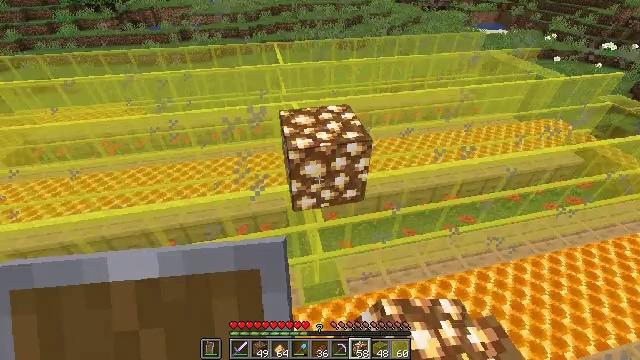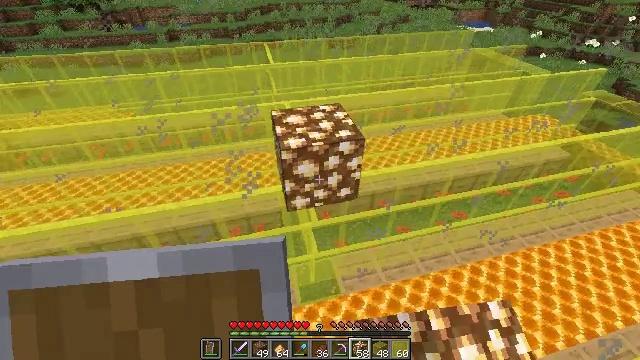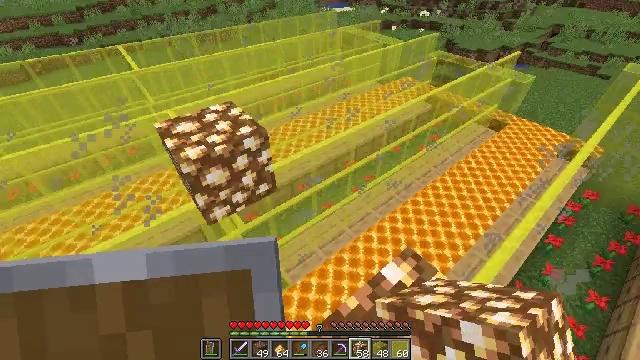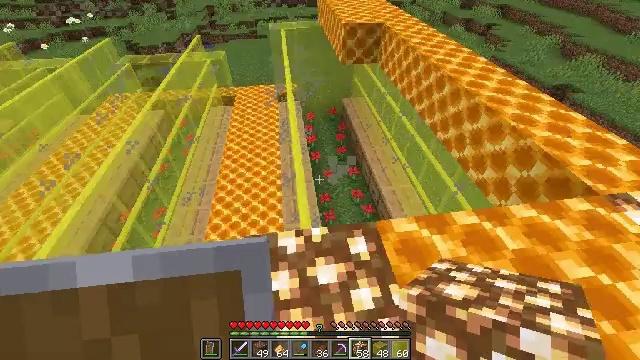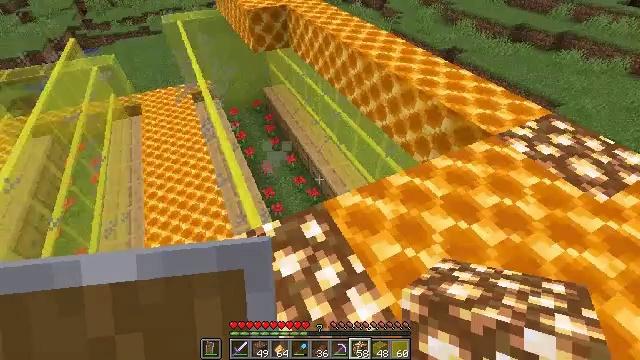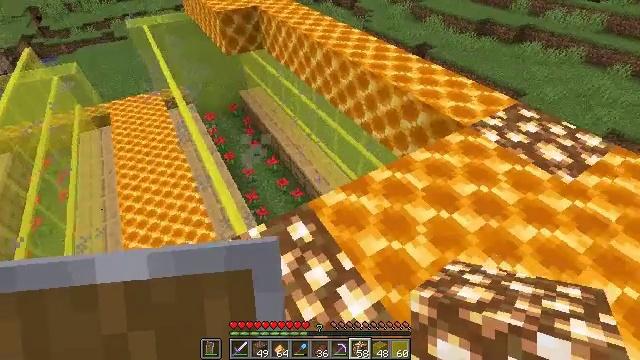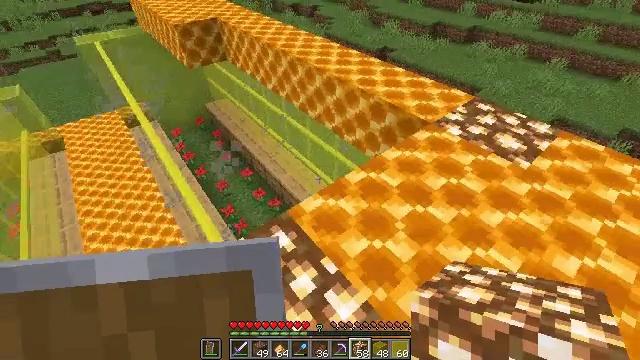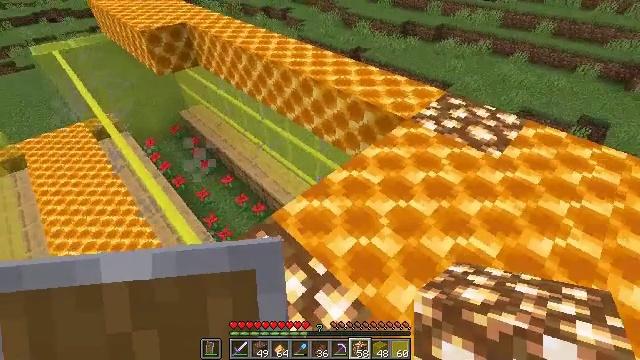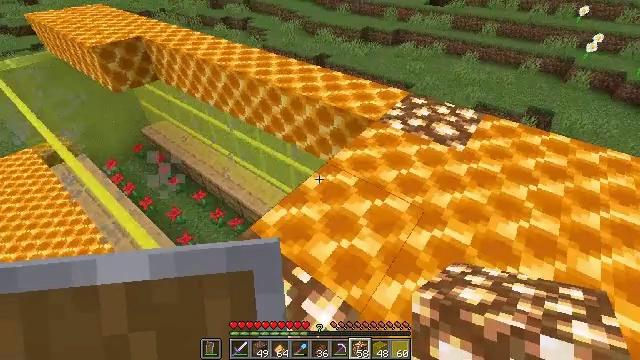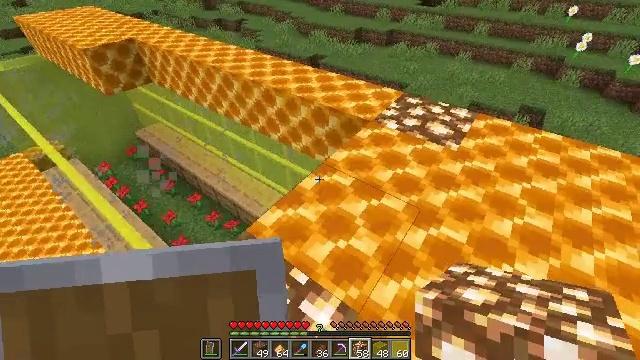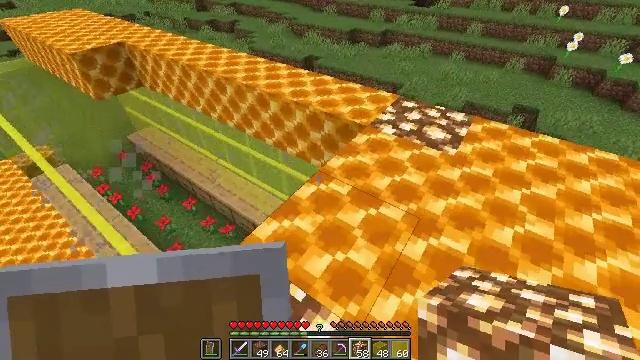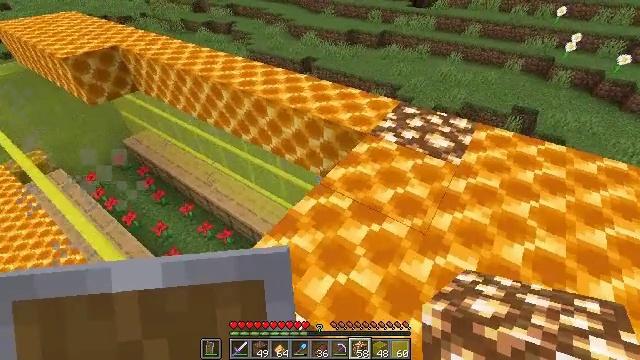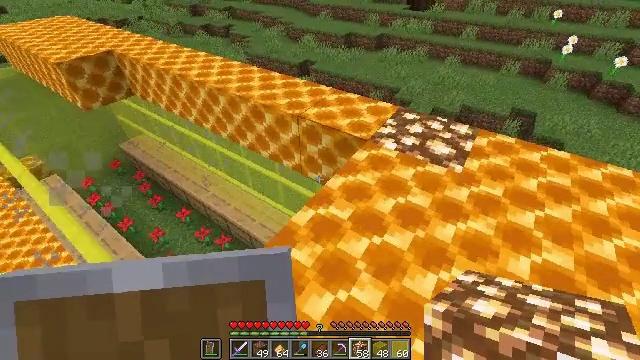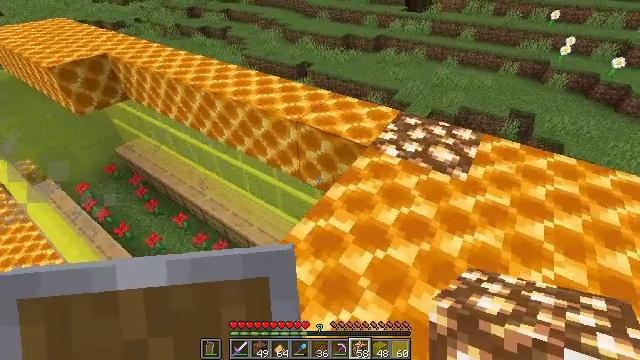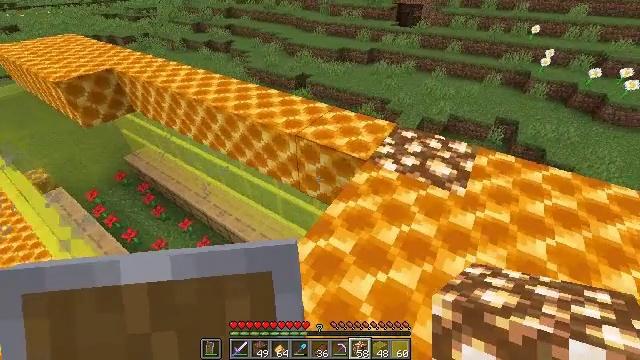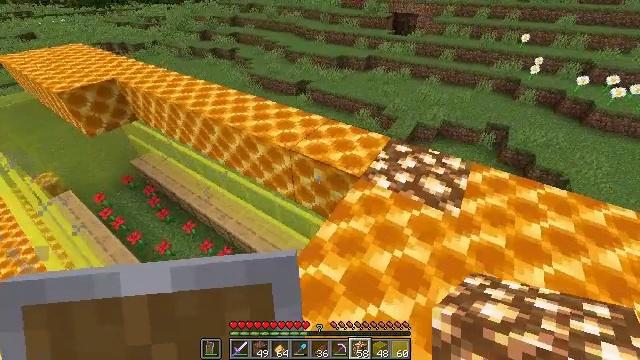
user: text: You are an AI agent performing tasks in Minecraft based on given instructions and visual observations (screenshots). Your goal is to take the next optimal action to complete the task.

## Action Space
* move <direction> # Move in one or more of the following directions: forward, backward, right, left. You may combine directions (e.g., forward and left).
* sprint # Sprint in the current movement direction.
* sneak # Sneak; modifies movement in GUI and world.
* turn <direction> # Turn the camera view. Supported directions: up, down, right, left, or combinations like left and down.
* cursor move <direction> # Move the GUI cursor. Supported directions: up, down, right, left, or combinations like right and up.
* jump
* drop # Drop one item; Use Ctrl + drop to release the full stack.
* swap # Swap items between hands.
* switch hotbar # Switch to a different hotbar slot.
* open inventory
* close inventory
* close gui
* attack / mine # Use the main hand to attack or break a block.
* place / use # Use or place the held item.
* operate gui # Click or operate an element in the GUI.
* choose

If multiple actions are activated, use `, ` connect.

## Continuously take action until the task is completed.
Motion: motion action
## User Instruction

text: Destroy the honeycomb block for crafting purposes.
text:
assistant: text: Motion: turn right
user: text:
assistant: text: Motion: turn right and down
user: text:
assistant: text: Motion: turn right and down
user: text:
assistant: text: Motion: turn right and down
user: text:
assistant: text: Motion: turn right
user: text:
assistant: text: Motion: turn right and up
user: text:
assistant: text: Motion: turn right
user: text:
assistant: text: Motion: turn right and up
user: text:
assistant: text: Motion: turn right
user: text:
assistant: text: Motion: move forward, turn right
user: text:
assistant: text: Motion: move forward
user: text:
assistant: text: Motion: no_op
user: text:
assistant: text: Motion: move forward
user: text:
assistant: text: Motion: move forward
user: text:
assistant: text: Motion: move forward and move right
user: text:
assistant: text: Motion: move forward and move right, turn left and down
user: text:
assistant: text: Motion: move forward and move right, turn left
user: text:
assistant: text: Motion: move forward and move right, turn left and up
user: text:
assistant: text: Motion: move forward and move right, turn left and up
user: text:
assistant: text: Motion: move forward, turn left and up
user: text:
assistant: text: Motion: move forward, turn left and up
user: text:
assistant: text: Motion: move forward, turn left and up
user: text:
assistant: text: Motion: move forward, turn left
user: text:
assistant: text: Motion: move forward, turn left
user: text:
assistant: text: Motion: move forward
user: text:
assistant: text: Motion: move forward
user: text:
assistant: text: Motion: move forward, turn right
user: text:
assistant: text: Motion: move forward
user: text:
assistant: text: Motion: move forward, jump
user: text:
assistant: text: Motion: move forward, jump